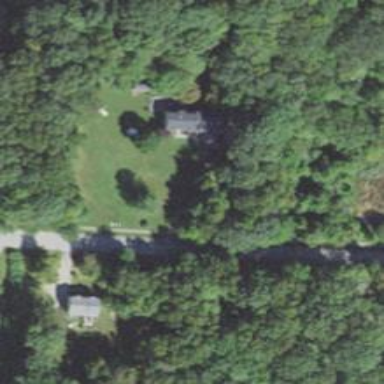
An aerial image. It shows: Residential driveway serving as service road.